Question: I am recently having this error when trying to access google (and google only).

Any idea what the problem is?
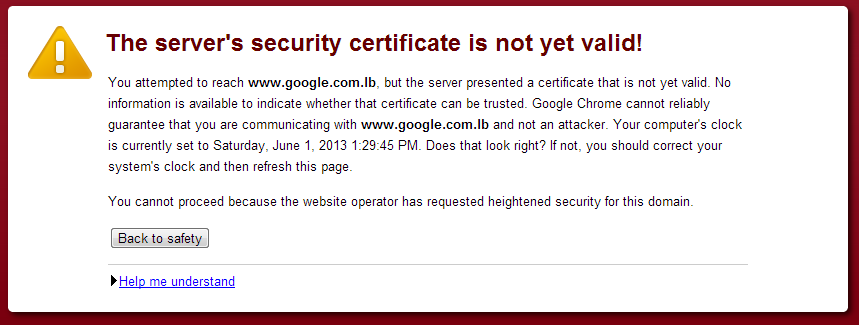
Answer: It's telling you to fix your clock because it looks wrong.
Also try to clear your cache and cookies and try again.